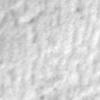
Label: no_change